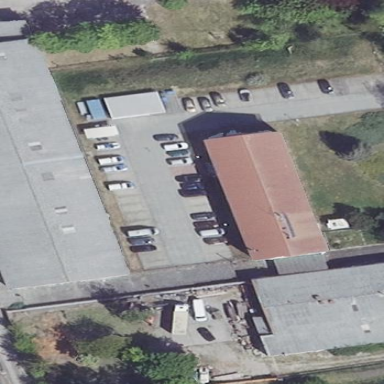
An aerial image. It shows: Civic building used as police station.